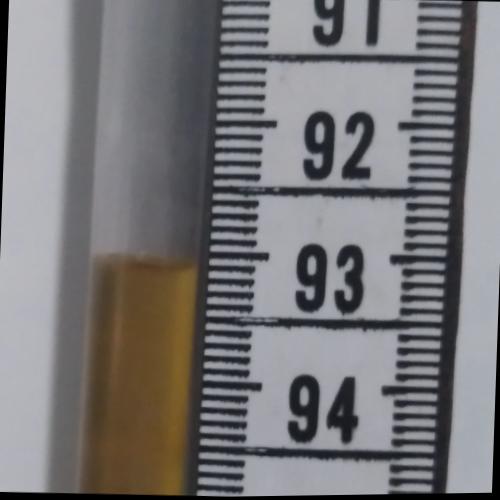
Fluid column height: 93.1 cm